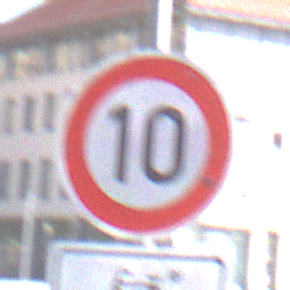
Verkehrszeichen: Geschwindigkeit10
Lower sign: HinweisDurchSinnbild21
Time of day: MorningAfternoon
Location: Outdoor (Urban)
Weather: Clear
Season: NotSpecified
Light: Natural